Question: I have an ExtJS Chart,
The chart doesn't draw lines between the dots...
this is my config:
'''
{
title: 'Chart',
layout: 'fit',
items: [
{
xtype: 'chart',
itemId: 'chart',
animate: true,
store: me.IndexStatusStore,
axes: [
{
type: 'Numeric',
position: 'left',
fields: ['docsPerSec'],
label: {
renderer: function (v) {
return Ext.util.Format.number(v, '0');
}
},
title: 'Documents per second',
grid: true,
minimum: 0
},
{
type: 'Category',
position: 'bottom',
fields: ['now'],
title: 'Time running',
//minimum: 0 start time
label: {
renderer: function (v) {
return Ext.util.Format.date(new Date(v), 'H:i:s');
}
}
}
],
series: [
{
type: 'line',
axis: 'left',
xField: 'now',
yField: 'docsPerSec'
}
]
}
]
}
'''
The chart is drawing the points correctly but the lines between them are missing. It might be worth mentioning that on an interval I update store's data, the chart updates automatically.

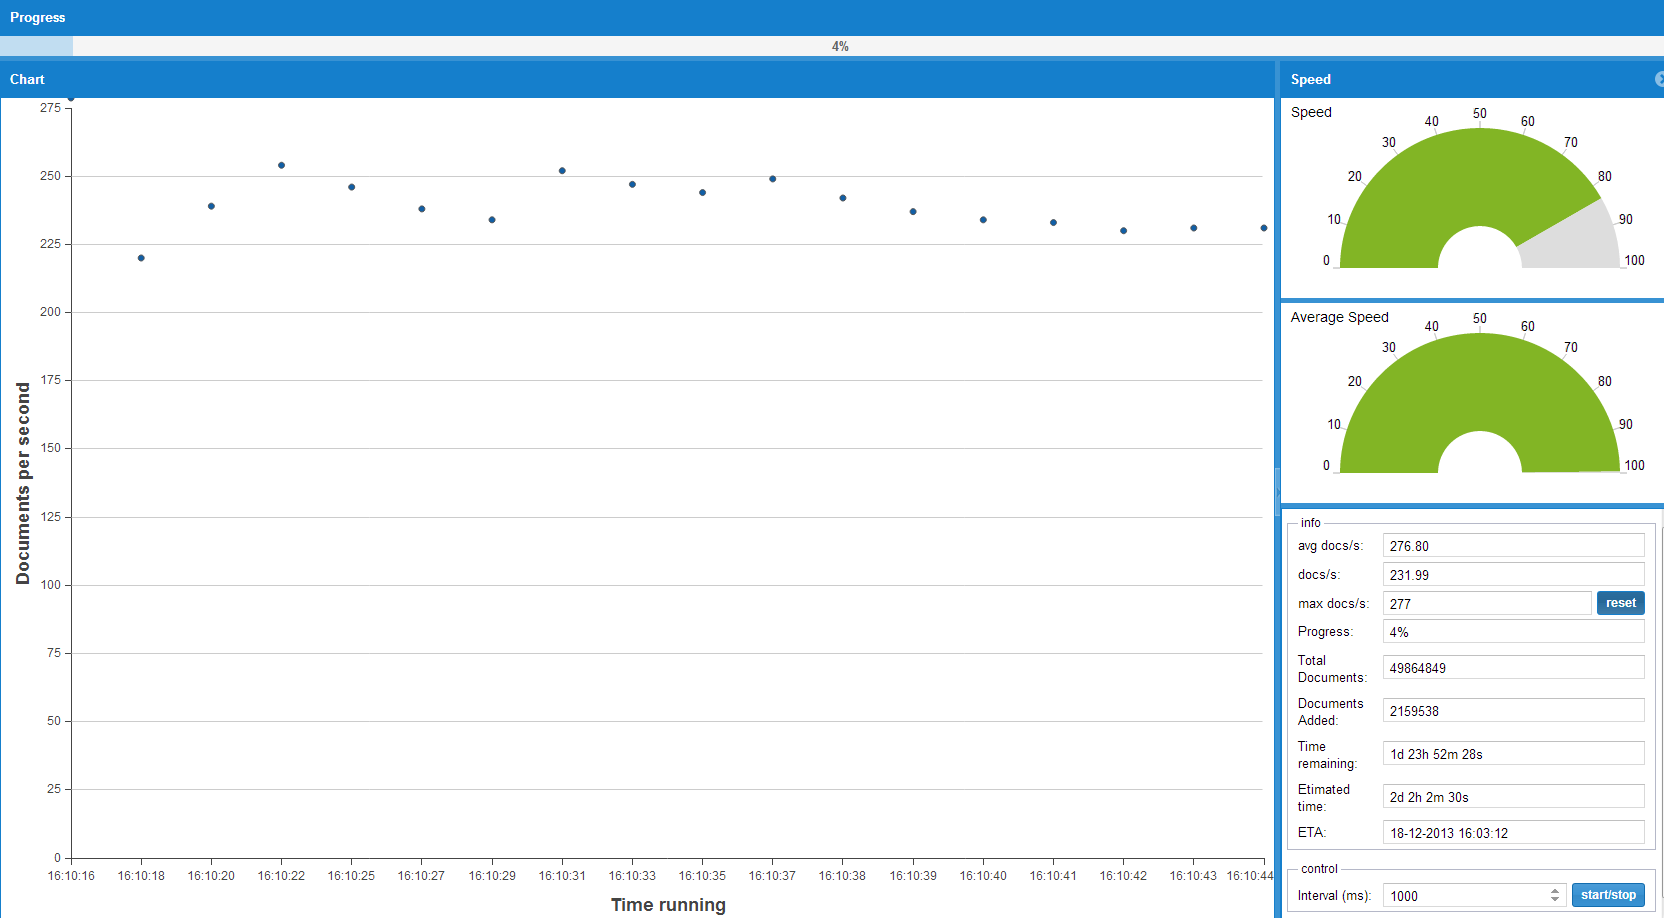
Answer: I've found the issue... It was my data. The first record had a very high value. It seems like the chart can't handle that. The reason why this high value was present was a miscalculation in the speed and it stayed like that because I kept the first record.